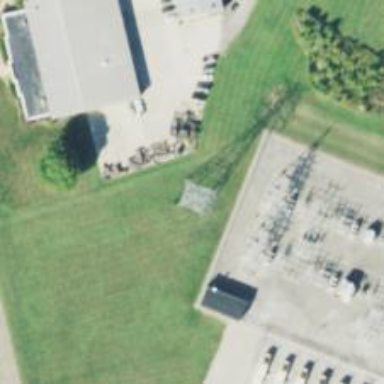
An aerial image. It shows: Lattice structure tower used for power transmission.